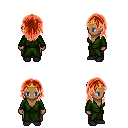
a pixel art fantasy rpg character, female body template, human, dark skin, green robe, robe skirt, red long hairstyle, gold tiara, black shoes, four views (front, back, left, right), 2x2 character sprite sheet, small pixel art, hard edges, no anti-aliasing